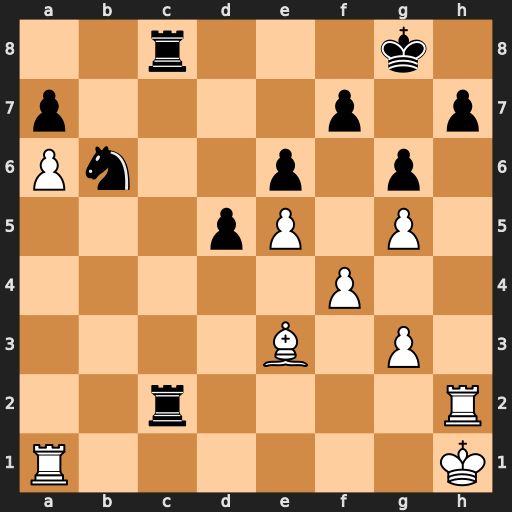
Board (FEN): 2r3k1/p4p1p/Pn2p1p1/3pP1P1/5P2/4B1P1/2r4R/R6K
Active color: w
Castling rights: -
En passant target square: -
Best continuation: Rxc2 Rxc2 Bxb6 axb6 a7